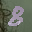
Label: 8